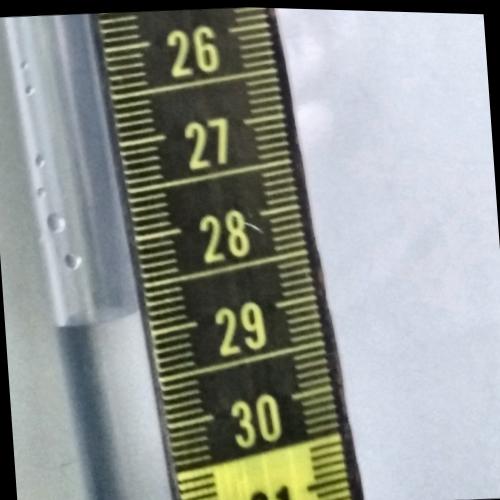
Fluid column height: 28.8 cm